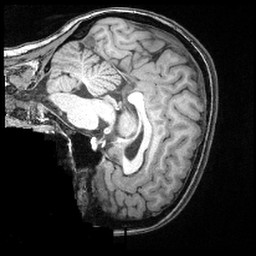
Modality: T1w
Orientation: sagittal
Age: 28
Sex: female
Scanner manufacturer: siemens
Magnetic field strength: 3 T
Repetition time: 2.4 s
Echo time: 0.00374 s